Question: I would like show chart control (Pie2D) with inverted value in legend.
Example picture:

My Class:
'''
public class Foo
{
string Name {get; set;}
double Value { get; set; }
bool IsInverted { get; set; }
}
'''
And examples data:
'''
"First", 20.0, false
"Second, -20.0, true //display "20" in chart, and -20 in legend
'''
Thanks! :)
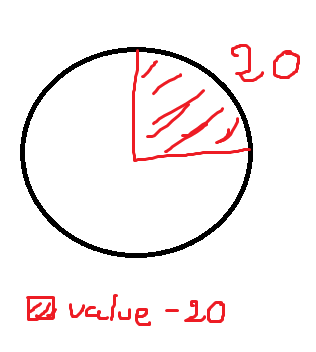
Answer: The simple way is to use the class like this:
'''
public class Foo
{
public string Name { get; set; }
public double Value { get; set; }
public string DiagramName { get { return string.Format("{0}: {1}", Name, Value); } }
public double DiagramValue { get { return Math.Abs(Value); } }
}
'''
Just bind argument and value data members to 'DiagramName' and 'DiagramValue' and make sure that all your paterns are using this format:
'''
<SomeObject SomePattern="{}{A}" ... />
'''
Here is example:
0. XAML:
'''
<dx:DXWindow.Resources>
<dx:IEnumerableDataSource x:Key="IEnumerableDataSource">
<dx:DesignDataManager.DesignData>
<dx:DesignDataSettings DataObjectType="{x:Type local:Foo}" RowCount="5"/>
</dx:DesignDataManager.DesignData>
</dx:IEnumerableDataSource>
</dx:DXWindow.Resources>
<Grid>
<dxc:ChartControl x:Name="Chart" DataSource="{Binding Data, Source={StaticResource IEnumerableDataSource}}">
<dxc:ChartControl.Legend>
<dxc:Legend />
</dxc:ChartControl.Legend>
<dxc:ChartControl.Titles>
<dxc:Title Content="Pie Chart" HorizontalAlignment="Center"/>
</dxc:ChartControl.Titles>
<dxc:SimpleDiagram2D>
<dxc:PieSeries2D LabelsVisibility="True" ArgumentDataMember="DiagramName" ValueDataMember="DiagramValue" LegendTextPattern="{}{A}" ToolTipPointPattern="{}{A}">
<dxc:PieSeries2D.Label>
<dxc:SeriesLabel TextPattern="{}{A}" />
</dxc:PieSeries2D.Label>
</dxc:PieSeries2D>
</dxc:SimpleDiagram2D>
</dxc:ChartControl>
</Grid>
'''
1. Chart control data source:
'''
var list = new List<Foo>();
list.Add(new Foo() { Name = "A", Value = -20 });
list.Add(new Foo() { Name = "B", Value = 80 });
Chart.DataSource = list;
'''
2. Result: